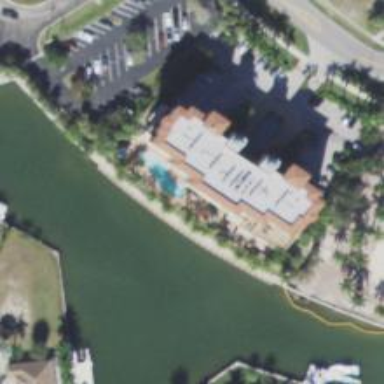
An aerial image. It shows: Hotel building.